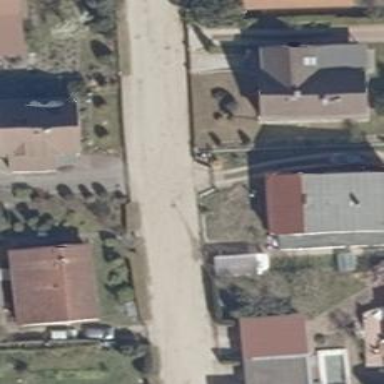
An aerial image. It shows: Residential road without sidewalk.